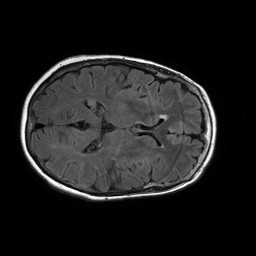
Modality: FLAIR
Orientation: axial
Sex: female
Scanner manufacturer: philips
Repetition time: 11 s
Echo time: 0.125 s